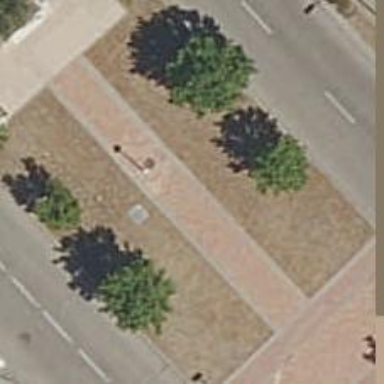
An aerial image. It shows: Footway surfaced with paving stones.